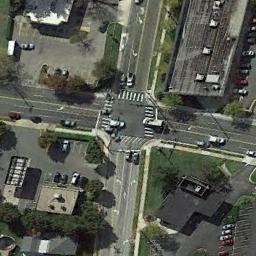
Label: intersection